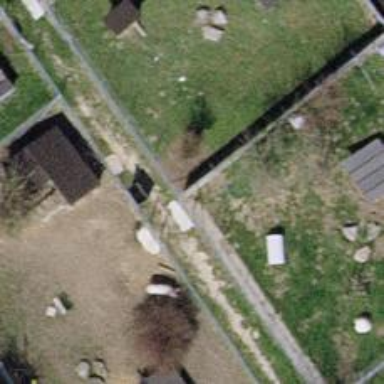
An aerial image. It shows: Fence is in the image.